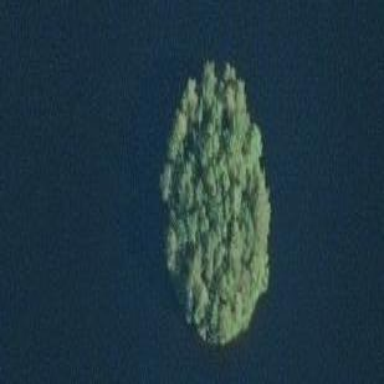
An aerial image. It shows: Islet.